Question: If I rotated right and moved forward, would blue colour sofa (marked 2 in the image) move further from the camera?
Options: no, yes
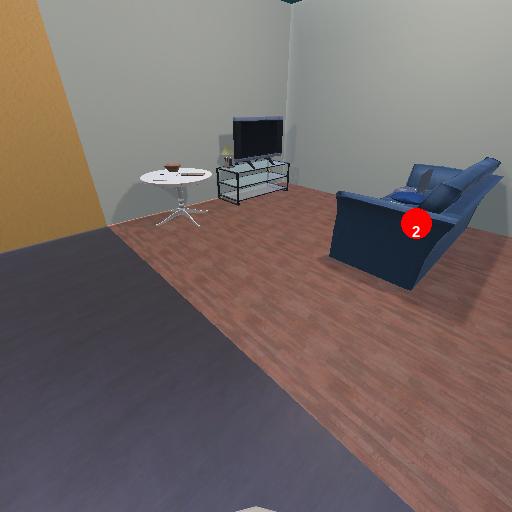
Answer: no